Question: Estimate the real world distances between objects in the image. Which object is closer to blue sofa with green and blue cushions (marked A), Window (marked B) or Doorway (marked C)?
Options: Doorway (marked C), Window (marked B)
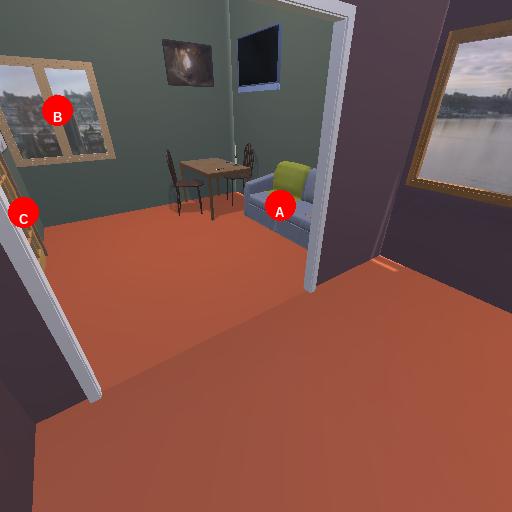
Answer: Doorway (marked C)